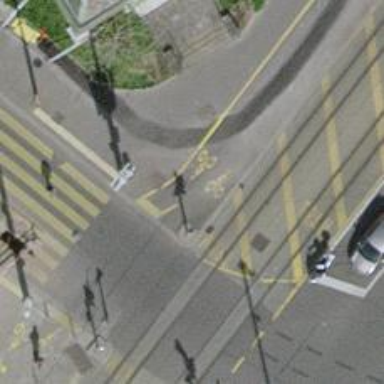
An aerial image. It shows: Road with traffic signals.